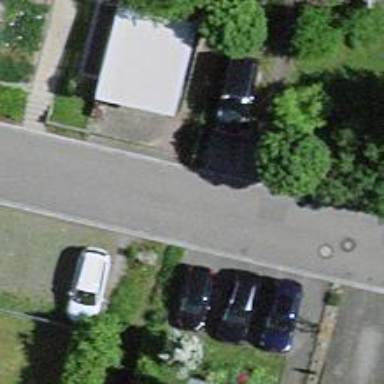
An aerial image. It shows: Asphalt road designated as living street.